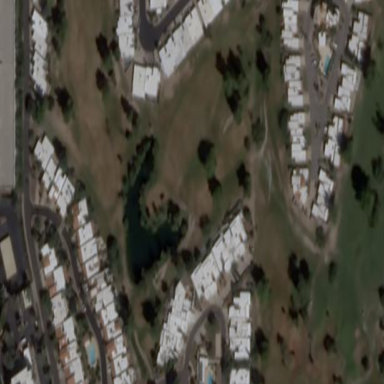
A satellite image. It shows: Grassy area designated as golf fairway.